Question: I have table view , I want to display events according to time. Suppose I have 2 events at 3 PM then I need and in that two rows with event title.

In Above dummy image There are 2 sections (3:00 PM and 7:00 PM)with respective events. and table header is
I have worked on Table view but without sections. Please help me to achieve this.
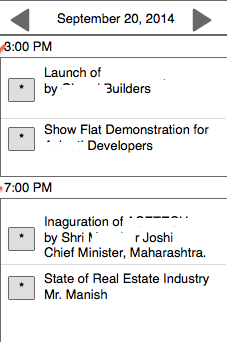
Answer: '''
- (NSInteger)numberOfSectionsInTableView:(UITableView *)tableView{
return how many section you need
}
'''
//Set your section header height
'''
- (CGFloat)tableView:(UITableView *)tableView heightForHeaderInSection:(NSInteger)section{
return 40.0f;
}
'''
//Set your section view
'''
- (UIView *)tableView:(UITableView *)tableView viewForHeaderInSection:(NSInteger)section{
UIView *vw = [[UIView alloc] initWithFrame:CGRectMake(0, 0, self.tblImageList.frame.size.width, 40)];
[vw setBackgroundColor:[UIColor clearColor]];
UILabel *lbl = [[UILabel alloc] initWithFrame:CGRectMake(0, 0, self.tblImageList.frame.size.width, 40)];
[lbl setText:@"your text"];
[lbl setBackgroundColor:[UIColor clearColor]];
[lbl setTextColor:[UIColor colorWithRed:45.0f/255.0f green:206.0/255.0f blue:189.0f/255.0f alpha:1.0f]];
[vw addSubview:lbl];
return vw;
'''
}